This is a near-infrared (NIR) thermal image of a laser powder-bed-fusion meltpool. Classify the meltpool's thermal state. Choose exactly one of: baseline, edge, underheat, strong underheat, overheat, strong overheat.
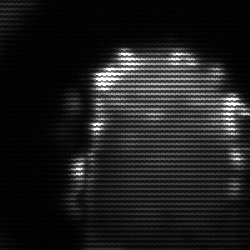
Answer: baseline